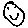
Label: smiley face